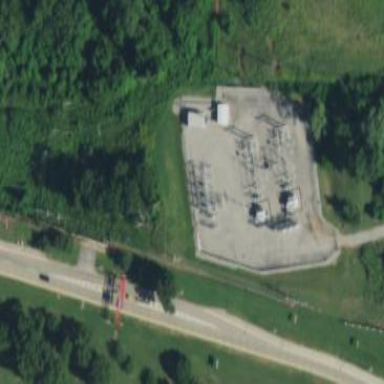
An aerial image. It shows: Distribution level power substation.